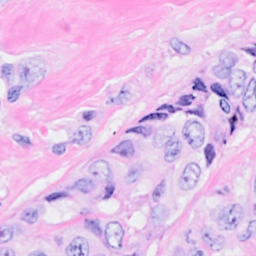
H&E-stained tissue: Breast